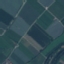
Land use / land cover: PermanentCrop